Question: I'm working on a system that needs to auto scale worker processes which pull messages from a service bus topic for processing.
To do this
I had a look at the <URL> Class, but there doesn't appear to be a way to find the number of messages waiting to be processed.

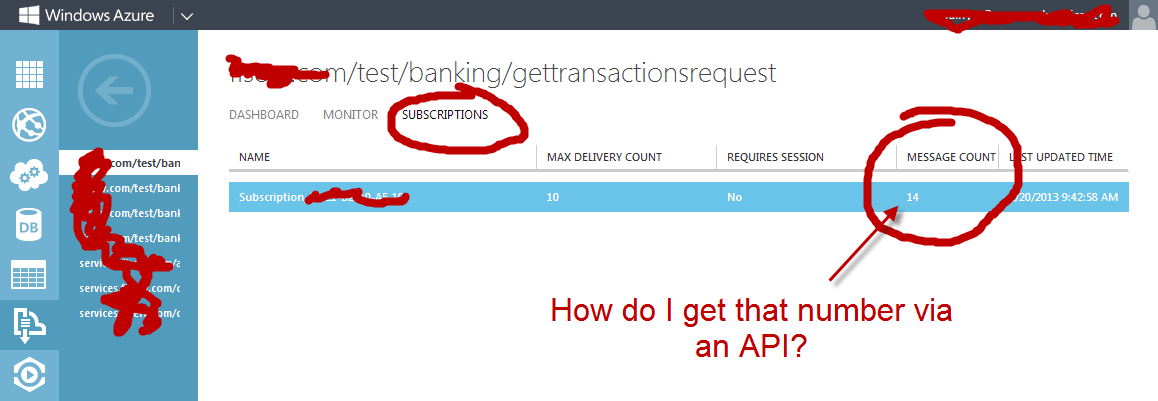
Answer: You can use the 'NamespaceManager' to get your 'QueueDescription' or 'TopicDescription' by using 'GetMessage(_name_)' or 'GetTopic(_name_)'. These descriptions expose the value as 'MessageCount'.
Hope this helps!